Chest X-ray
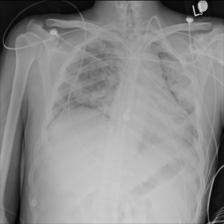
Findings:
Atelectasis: negative
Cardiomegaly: negative
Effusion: negative
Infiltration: positive
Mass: negative
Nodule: negative
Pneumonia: negative
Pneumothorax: negative
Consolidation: negative
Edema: negative
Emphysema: negative
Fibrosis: negative
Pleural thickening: negative
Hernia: negative